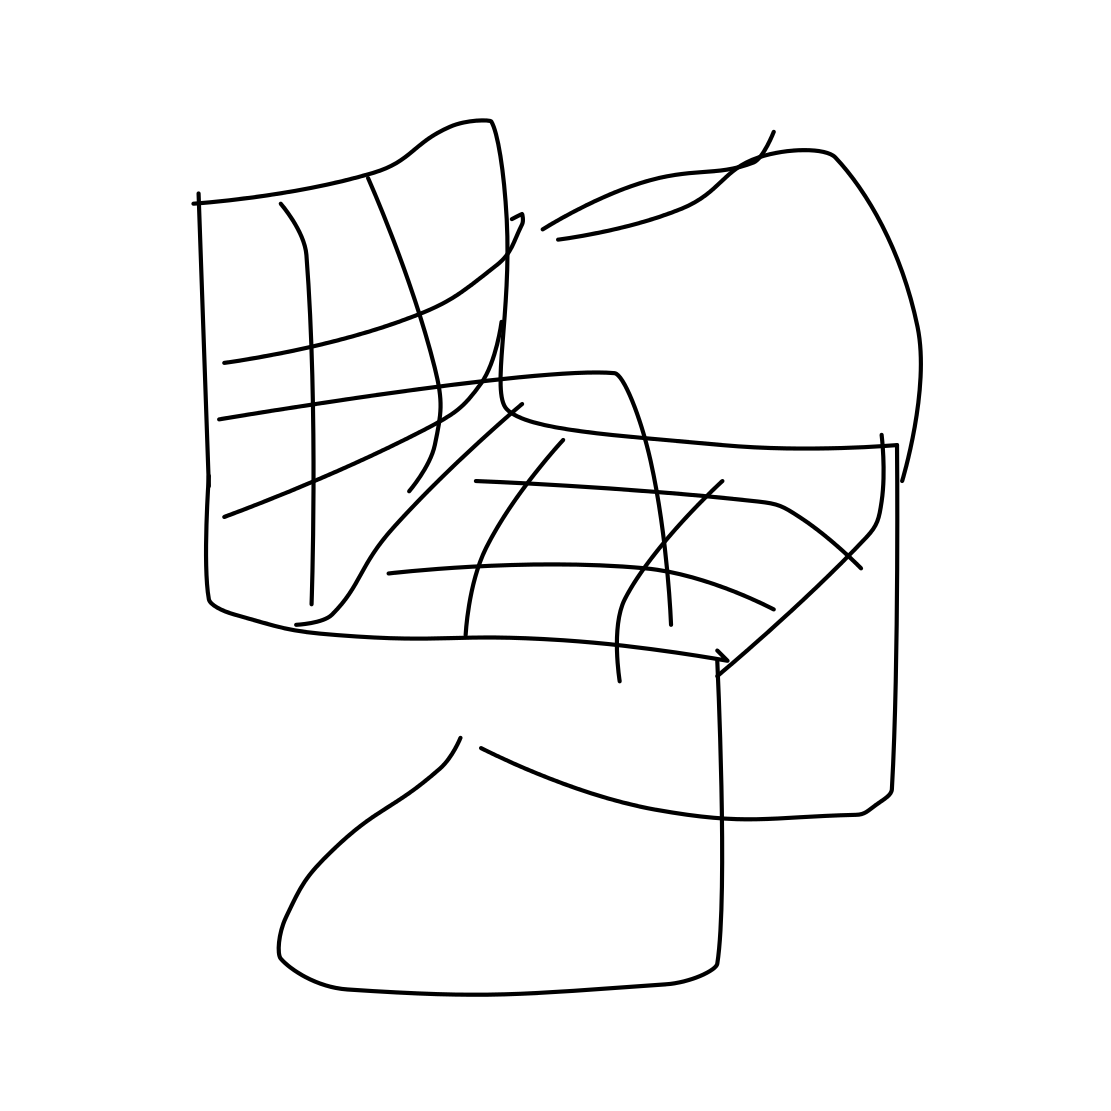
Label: chair